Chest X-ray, PA view. Patient: 64 years old, sex M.
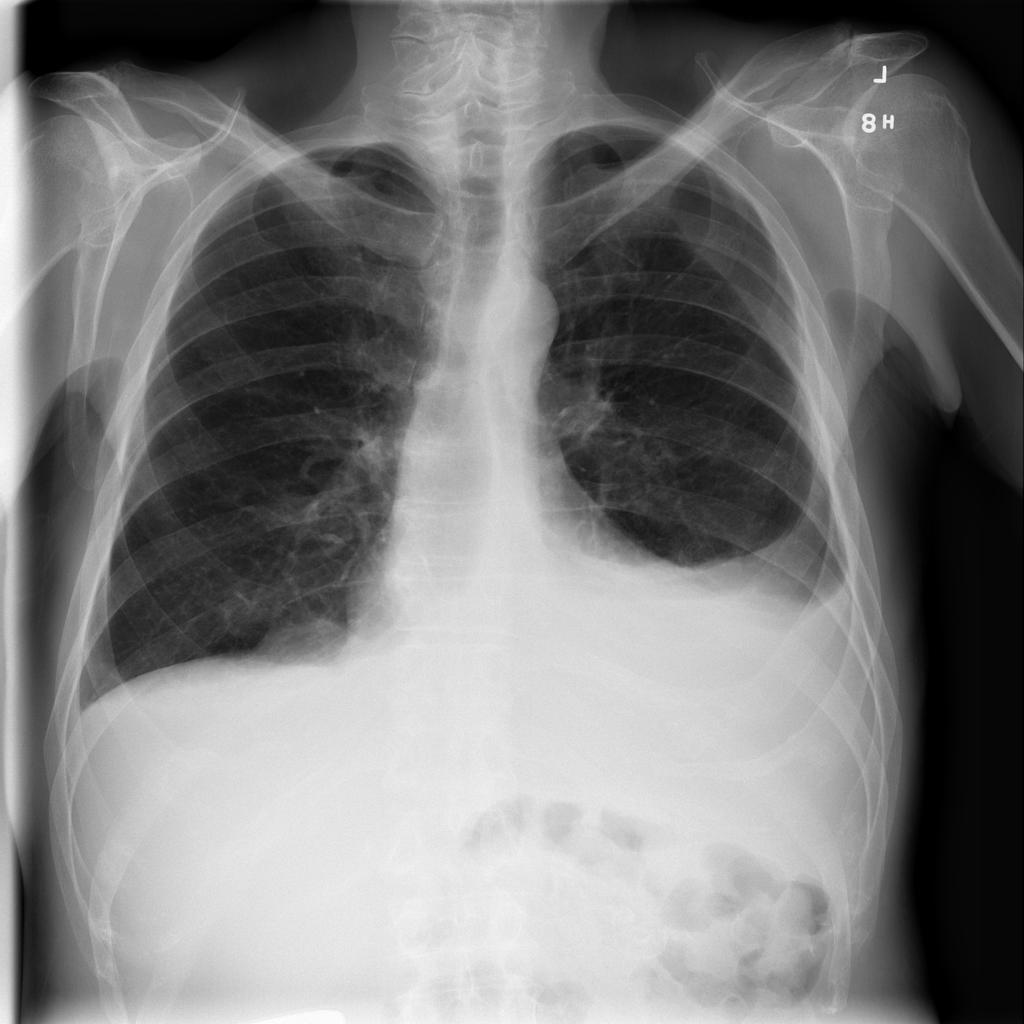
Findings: No Finding